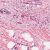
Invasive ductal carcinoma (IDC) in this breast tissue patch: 1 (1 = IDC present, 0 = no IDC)